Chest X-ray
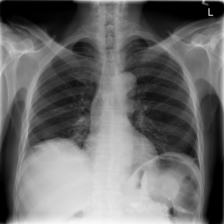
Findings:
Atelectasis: positive
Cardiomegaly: negative
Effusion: negative
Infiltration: negative
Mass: negative
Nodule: positive
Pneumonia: negative
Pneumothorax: negative
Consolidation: negative
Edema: negative
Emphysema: negative
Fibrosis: negative
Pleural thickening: negative
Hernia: negative